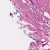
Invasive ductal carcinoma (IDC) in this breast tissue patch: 0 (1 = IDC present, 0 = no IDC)